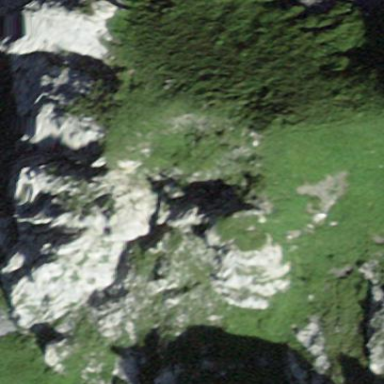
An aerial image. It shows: Landscape of bare rock.